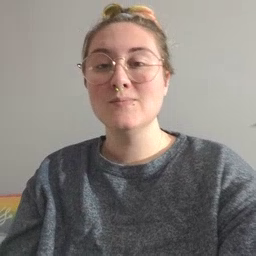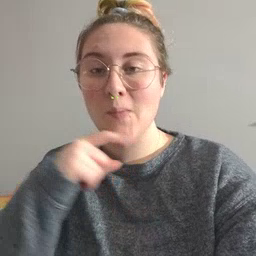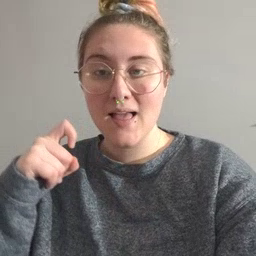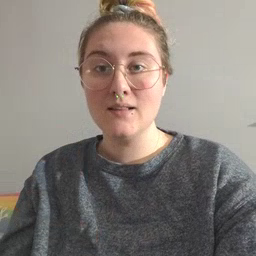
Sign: dry